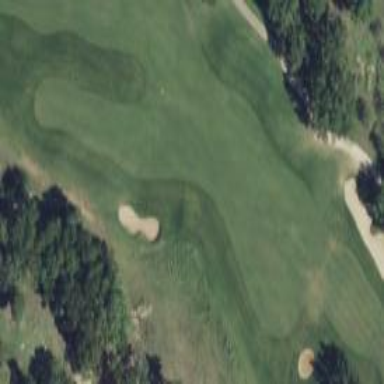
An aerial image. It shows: Scenic golf fairway.